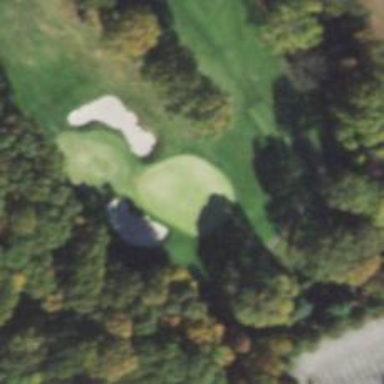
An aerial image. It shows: Golf hole.